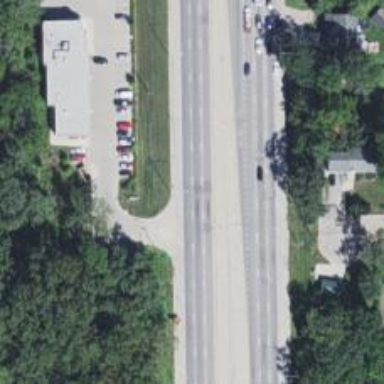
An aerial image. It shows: This image shows trunk highway that functions as expressway.